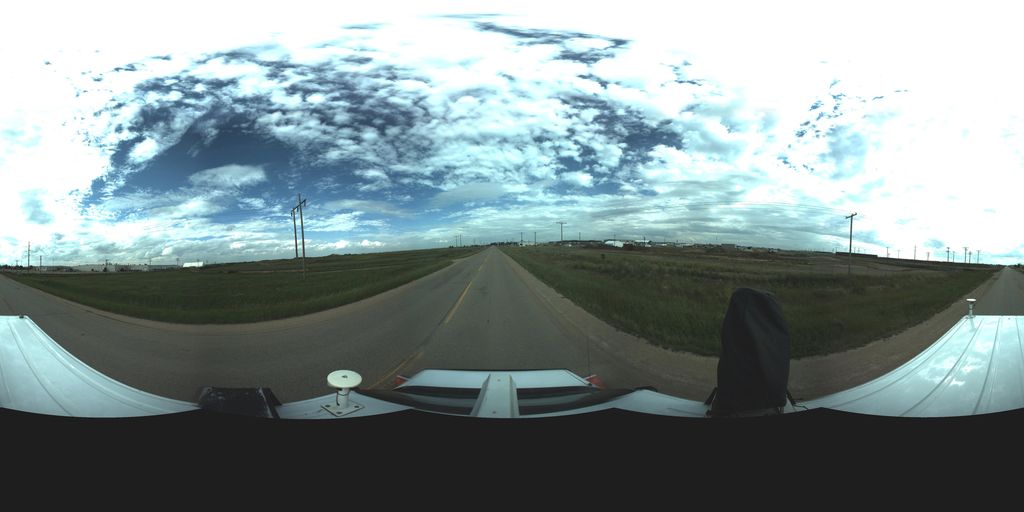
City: saskatoon